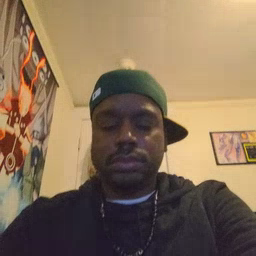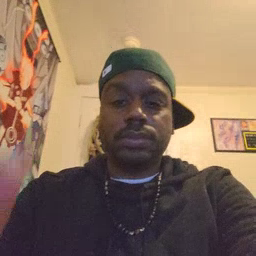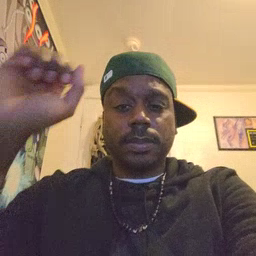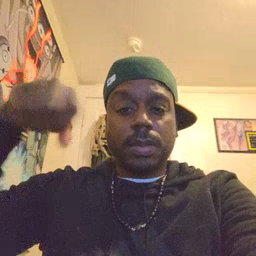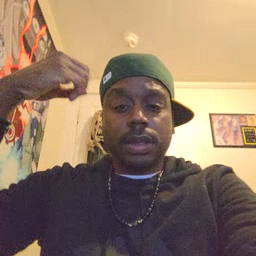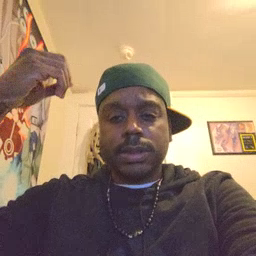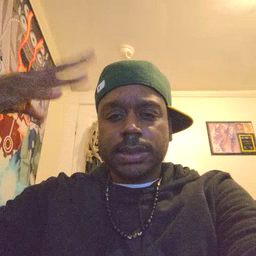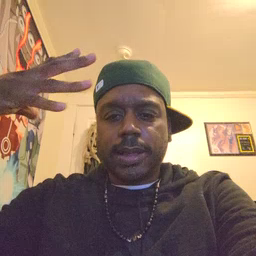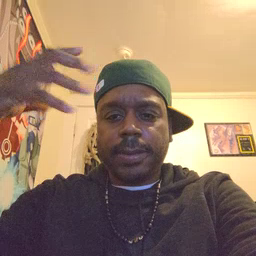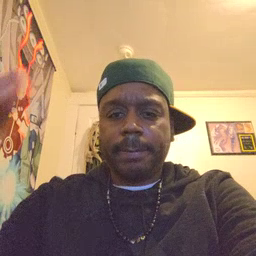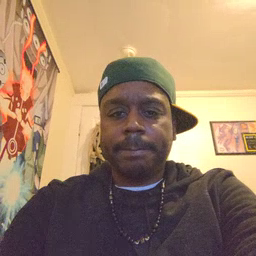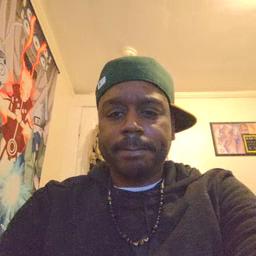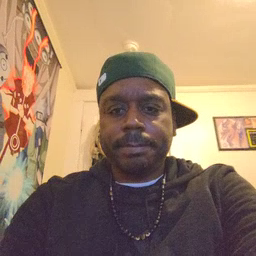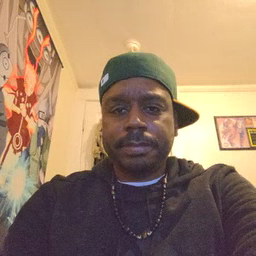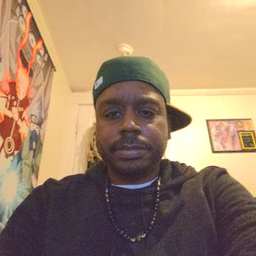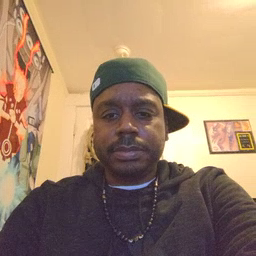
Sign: sun